Interaction volume radius: 10 \u00c5
Interaction volume height: 15 \u00c5
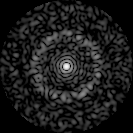
Disorder parameter: 0.8496